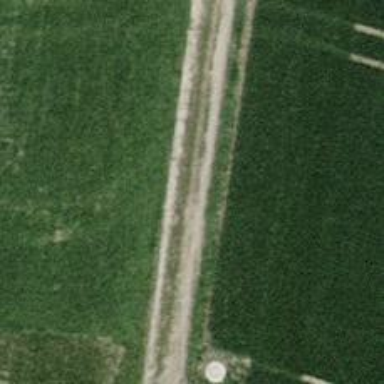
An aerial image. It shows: Track with grade2 tracktype.